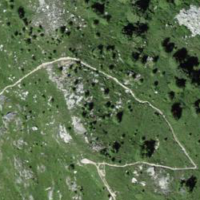
EUNIS habitat code: 26
Species observed at this site:
Erebia tyndarus
Campanula barbata
Parnassia palustris
Dryas octopetala
Colias palaeno
Vanessa atalanta